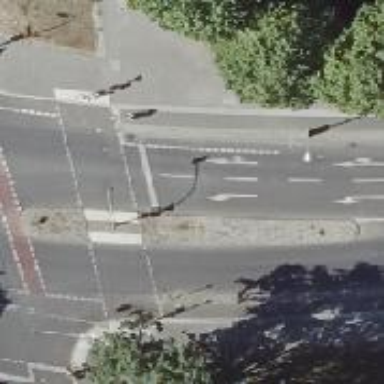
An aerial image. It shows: Road with traffic signals.